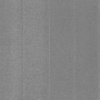
Label: dusty